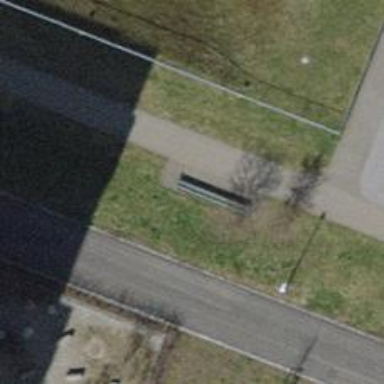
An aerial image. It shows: Brown bench.